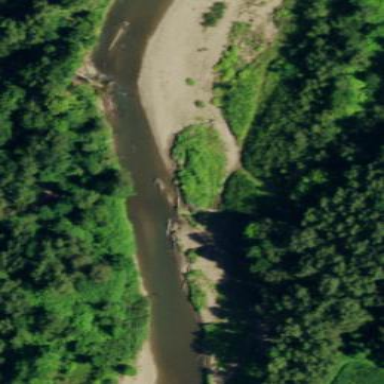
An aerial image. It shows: River flowing through natural landscape.